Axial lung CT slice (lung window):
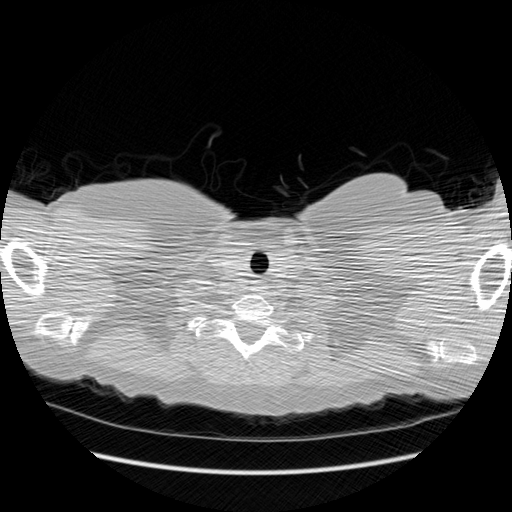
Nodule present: no